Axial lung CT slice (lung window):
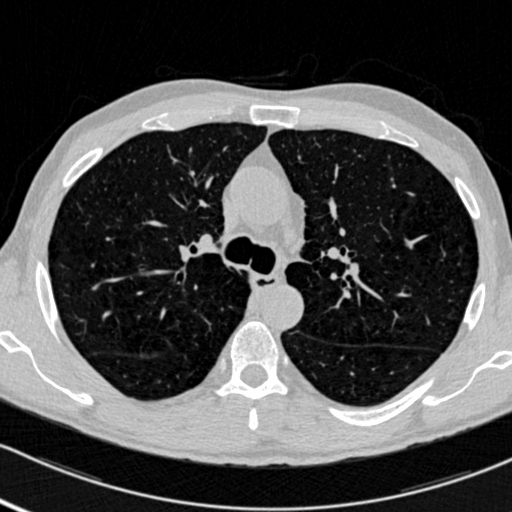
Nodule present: no